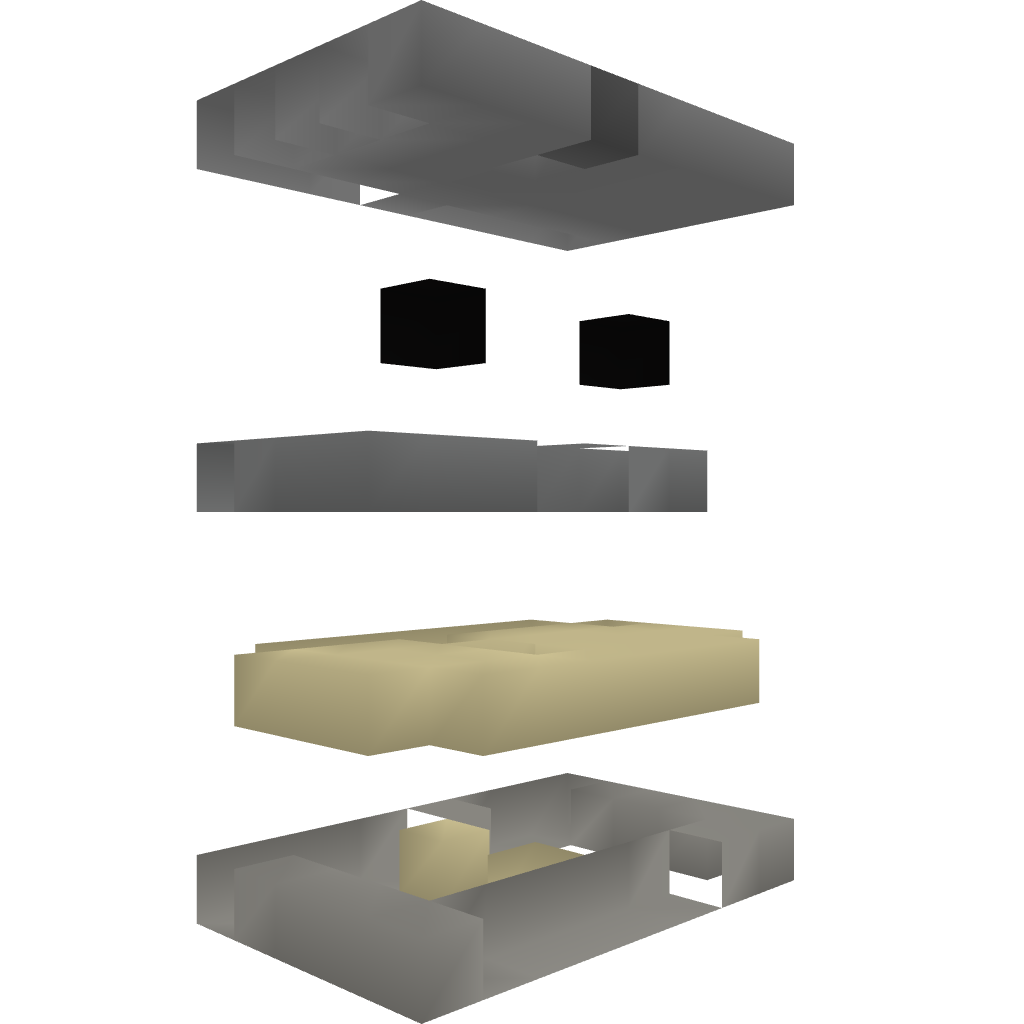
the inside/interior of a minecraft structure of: Compact cobble generator